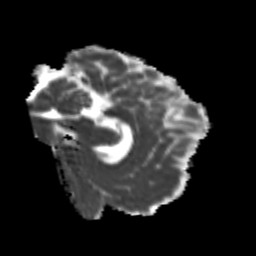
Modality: MD
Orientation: sagittal
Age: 20
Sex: female
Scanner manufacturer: siemens
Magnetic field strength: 3 T
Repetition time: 3.5 s
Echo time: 0.104 s